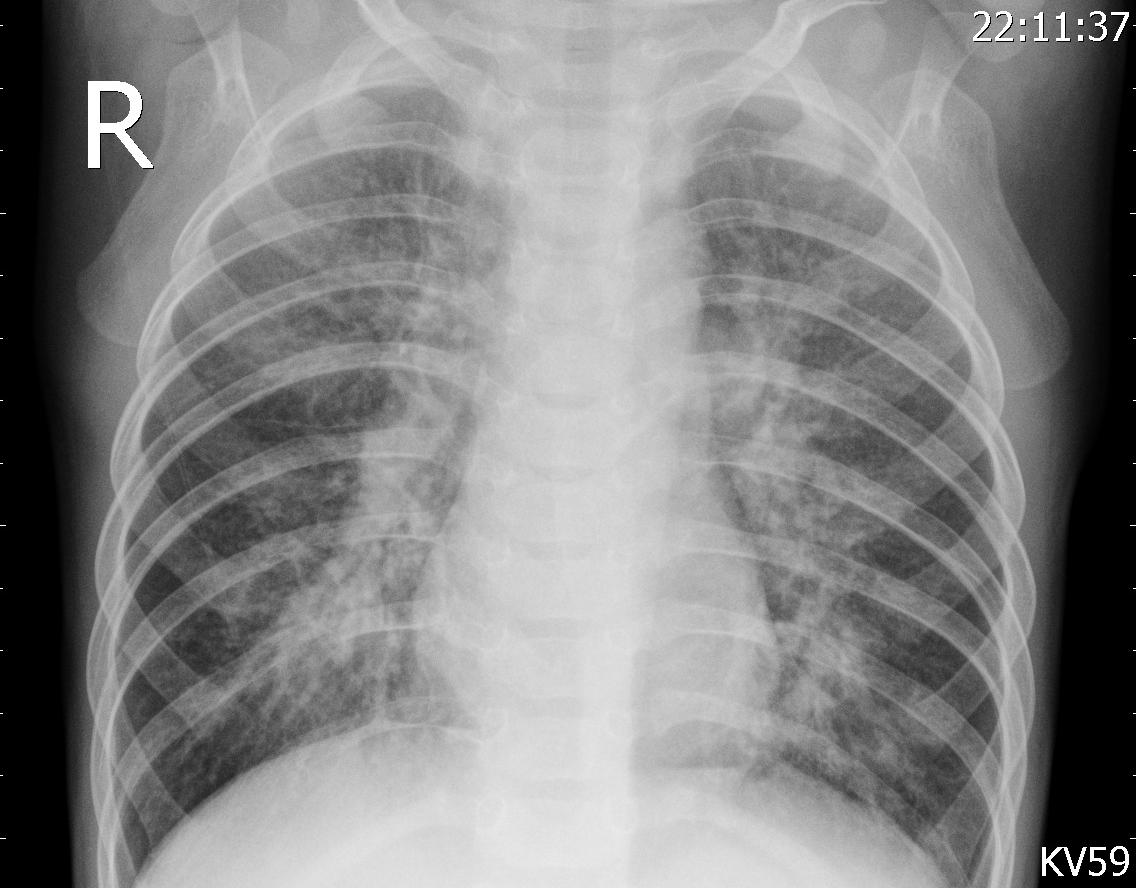
Diagnosis: PNEUMONIA